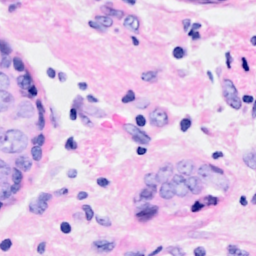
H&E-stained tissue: Breast